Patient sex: F
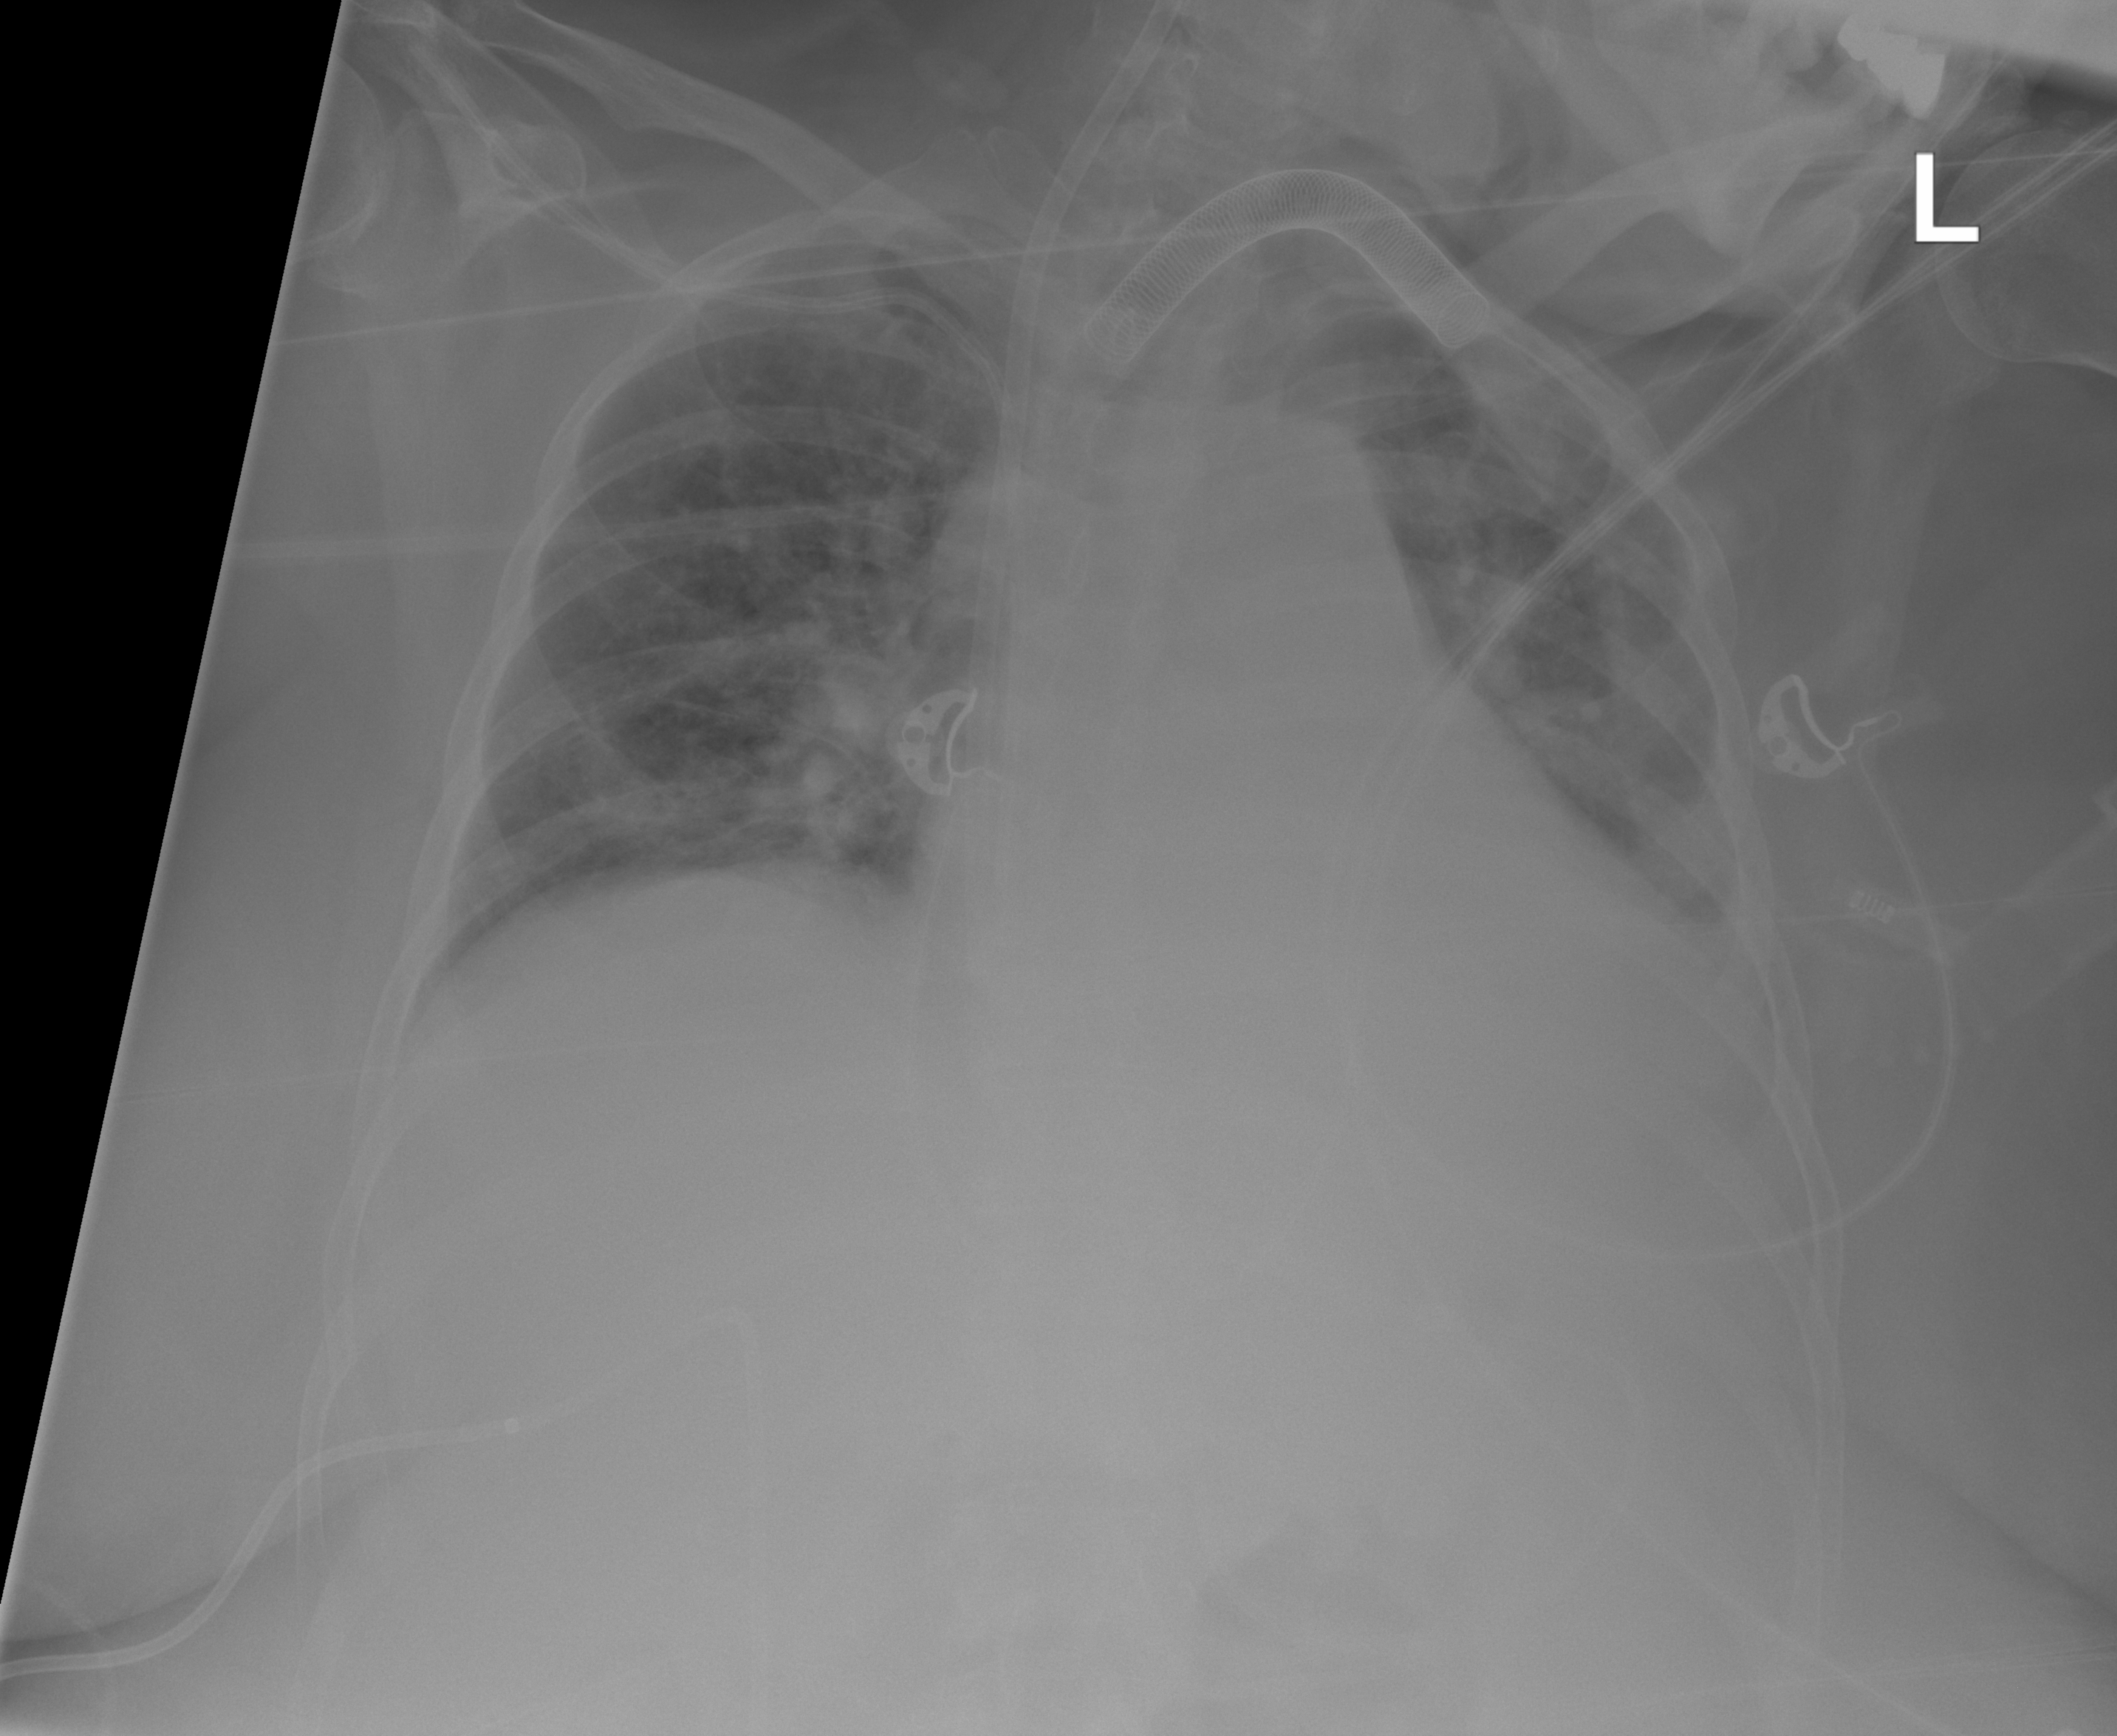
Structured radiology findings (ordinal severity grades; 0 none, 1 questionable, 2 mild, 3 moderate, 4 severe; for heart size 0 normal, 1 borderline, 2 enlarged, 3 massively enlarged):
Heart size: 1
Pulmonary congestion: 0
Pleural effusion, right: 1
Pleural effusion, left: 2
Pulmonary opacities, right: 0
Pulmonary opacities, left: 2
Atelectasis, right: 1
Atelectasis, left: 2